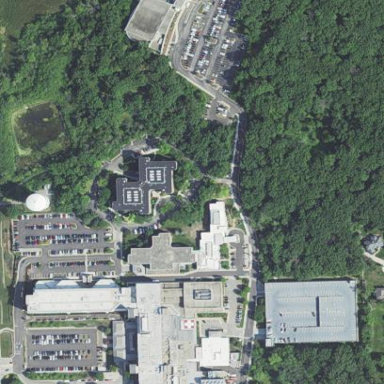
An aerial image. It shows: Hospital providing healthcare services.